Question: Unexpected error for me. I wrote this code:
'''
Eigen::Array <GLfloat, NumVertices, 2> vertices;
vertices(0, 0) = 0.90f; vertices(0, 1) = 0.90f;
vertices(1, 0) = 0.90f; vertices(1, 1) = -0.90f;
vertices(2, 0) = -0.90f; vertices(2, 1) = -0.90f;
glGenBuffers(NumBuffers, Buffers);
glBindBuffer(GL_ARRAY_BUFFER, Buffers[ArrayBuffer]);
glBufferData(GL_ARRAY_BUFFER, sizeof(vertices),
vertices.data(), GL_STATIC_DRAW);
'''
And I see this:
Why? How correctly use Eigen array for OpenGL?
What I think:
0,0 = x1 0,1 = y1
1,0 = x2 1,1 = y2
2,0 = x3 2,1 = y3
But drawed this:
1,1 = x1 2,1 = y1
2,0 = x2 0,1 = y2
0,0 = x3 1,0 = y3
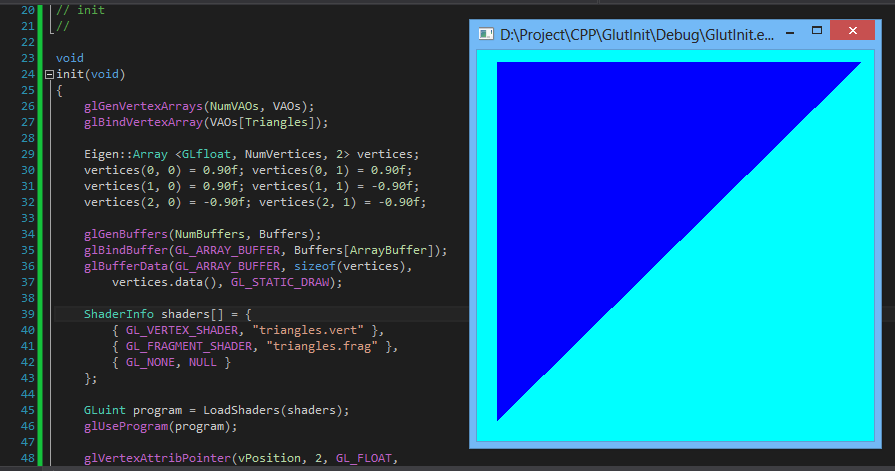
Answer: By default the elements of an 'Eigen::Array' are stored column major. So you have two options:
Use column 2D vectors:
'''
Eigen::Array<float, 2, NumVertices> vertices;
'''
or request for a row-major storage layout:
'''
Eigen::Array<float, NumVertices, 2, Eigen::RowMajor> vertices;
'''
Moreover, in general the number of vertices is not known at compile time, or it is rather large. In these cases, use 'Eigen::Dynamic' instead of 'NumVertices':
'''
Eigen::Array<float, 2, Eigen::Dynamic> vertices(2, num_vertices);
'''